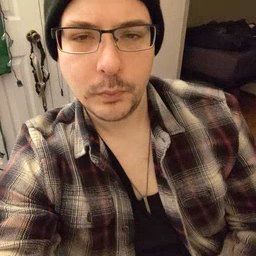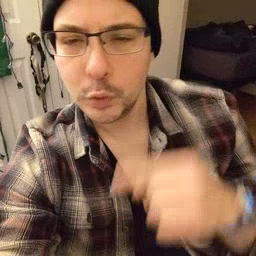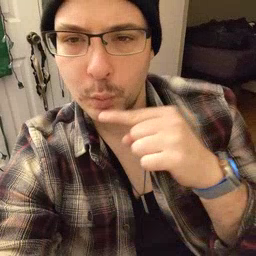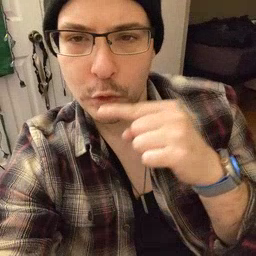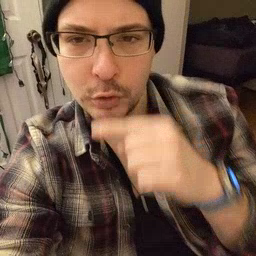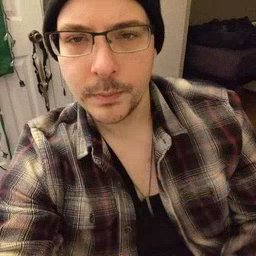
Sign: toothbrush